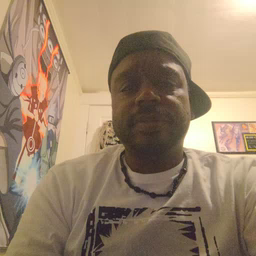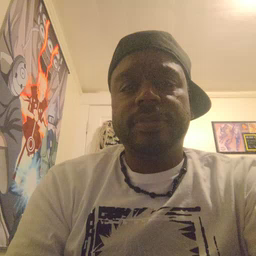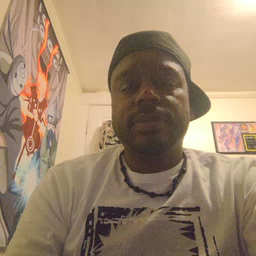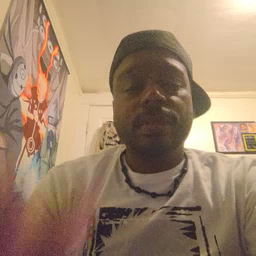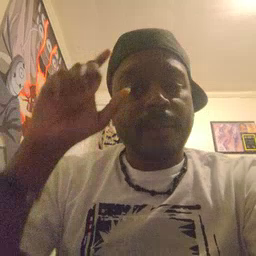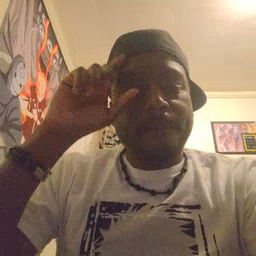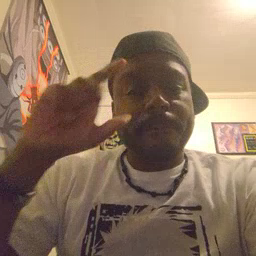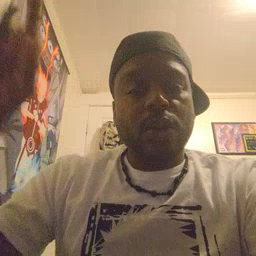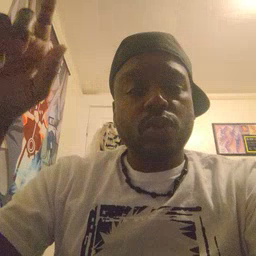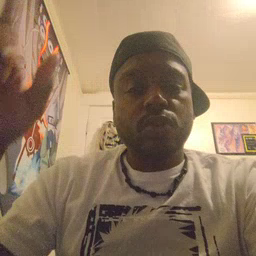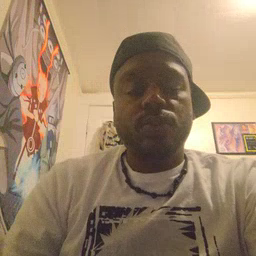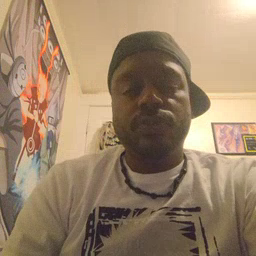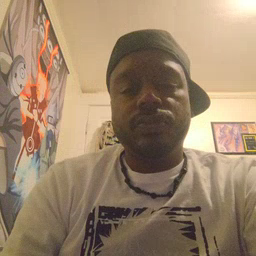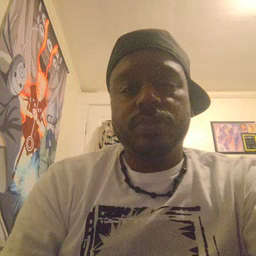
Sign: moon